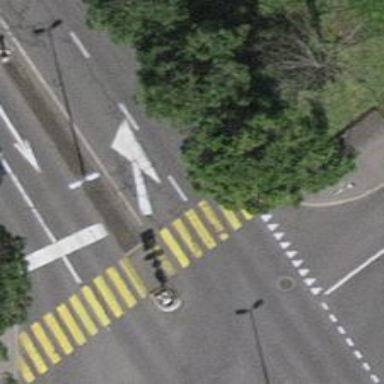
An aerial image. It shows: Road with traffic signals.